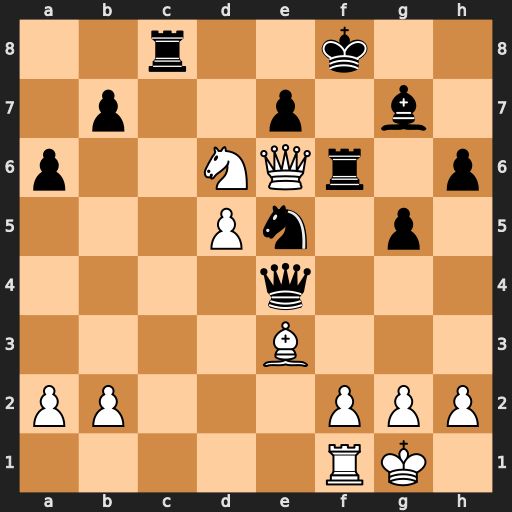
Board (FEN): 2r2k2/1p2p1b1/p2NQr1p/3Pn1p1/4q3/4B3/PP3PPP/5RK1
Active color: w
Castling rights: -
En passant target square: -
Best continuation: Qxc8#